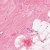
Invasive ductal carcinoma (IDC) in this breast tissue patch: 0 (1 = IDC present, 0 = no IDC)